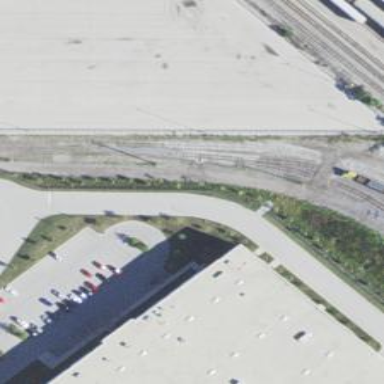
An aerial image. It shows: Railway spur service.